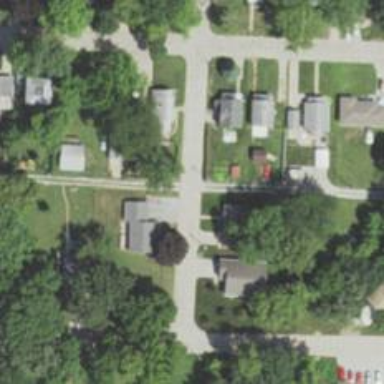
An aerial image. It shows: Alley classified as service road.